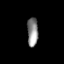
Tissue: prostate
Cell type: T cells
Senescence score: 0.7503
Nuclear area (px): 304
Mean DAPI intensity: 141.132